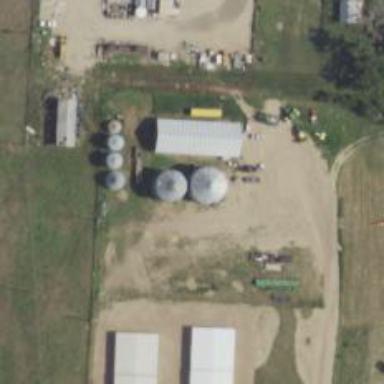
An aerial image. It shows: Storage tank with man-made structure.